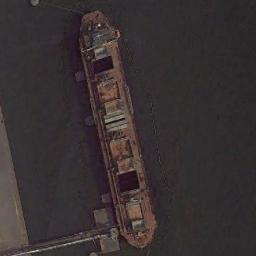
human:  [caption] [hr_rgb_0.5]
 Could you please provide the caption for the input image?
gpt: The cargo ship full of containers is docked at the dock and the water is yellow .

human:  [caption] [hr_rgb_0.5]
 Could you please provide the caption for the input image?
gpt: There is a ship in the black water on the shore .

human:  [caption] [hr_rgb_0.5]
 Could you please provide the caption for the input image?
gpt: There is a ship at sea .

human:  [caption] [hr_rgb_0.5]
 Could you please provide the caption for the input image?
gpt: An orange-red bulk carrier docked by the dock .

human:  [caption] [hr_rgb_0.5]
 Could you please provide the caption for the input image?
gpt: The ship is at the harbor .